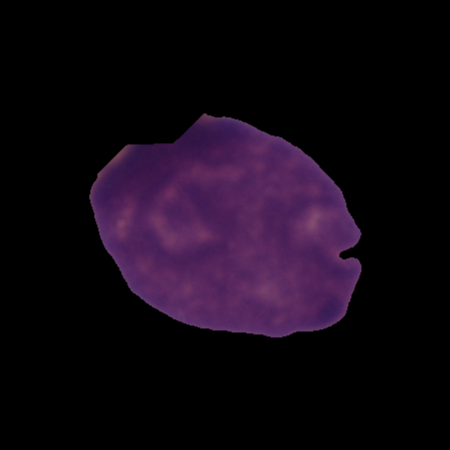
Label: healthy